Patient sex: F
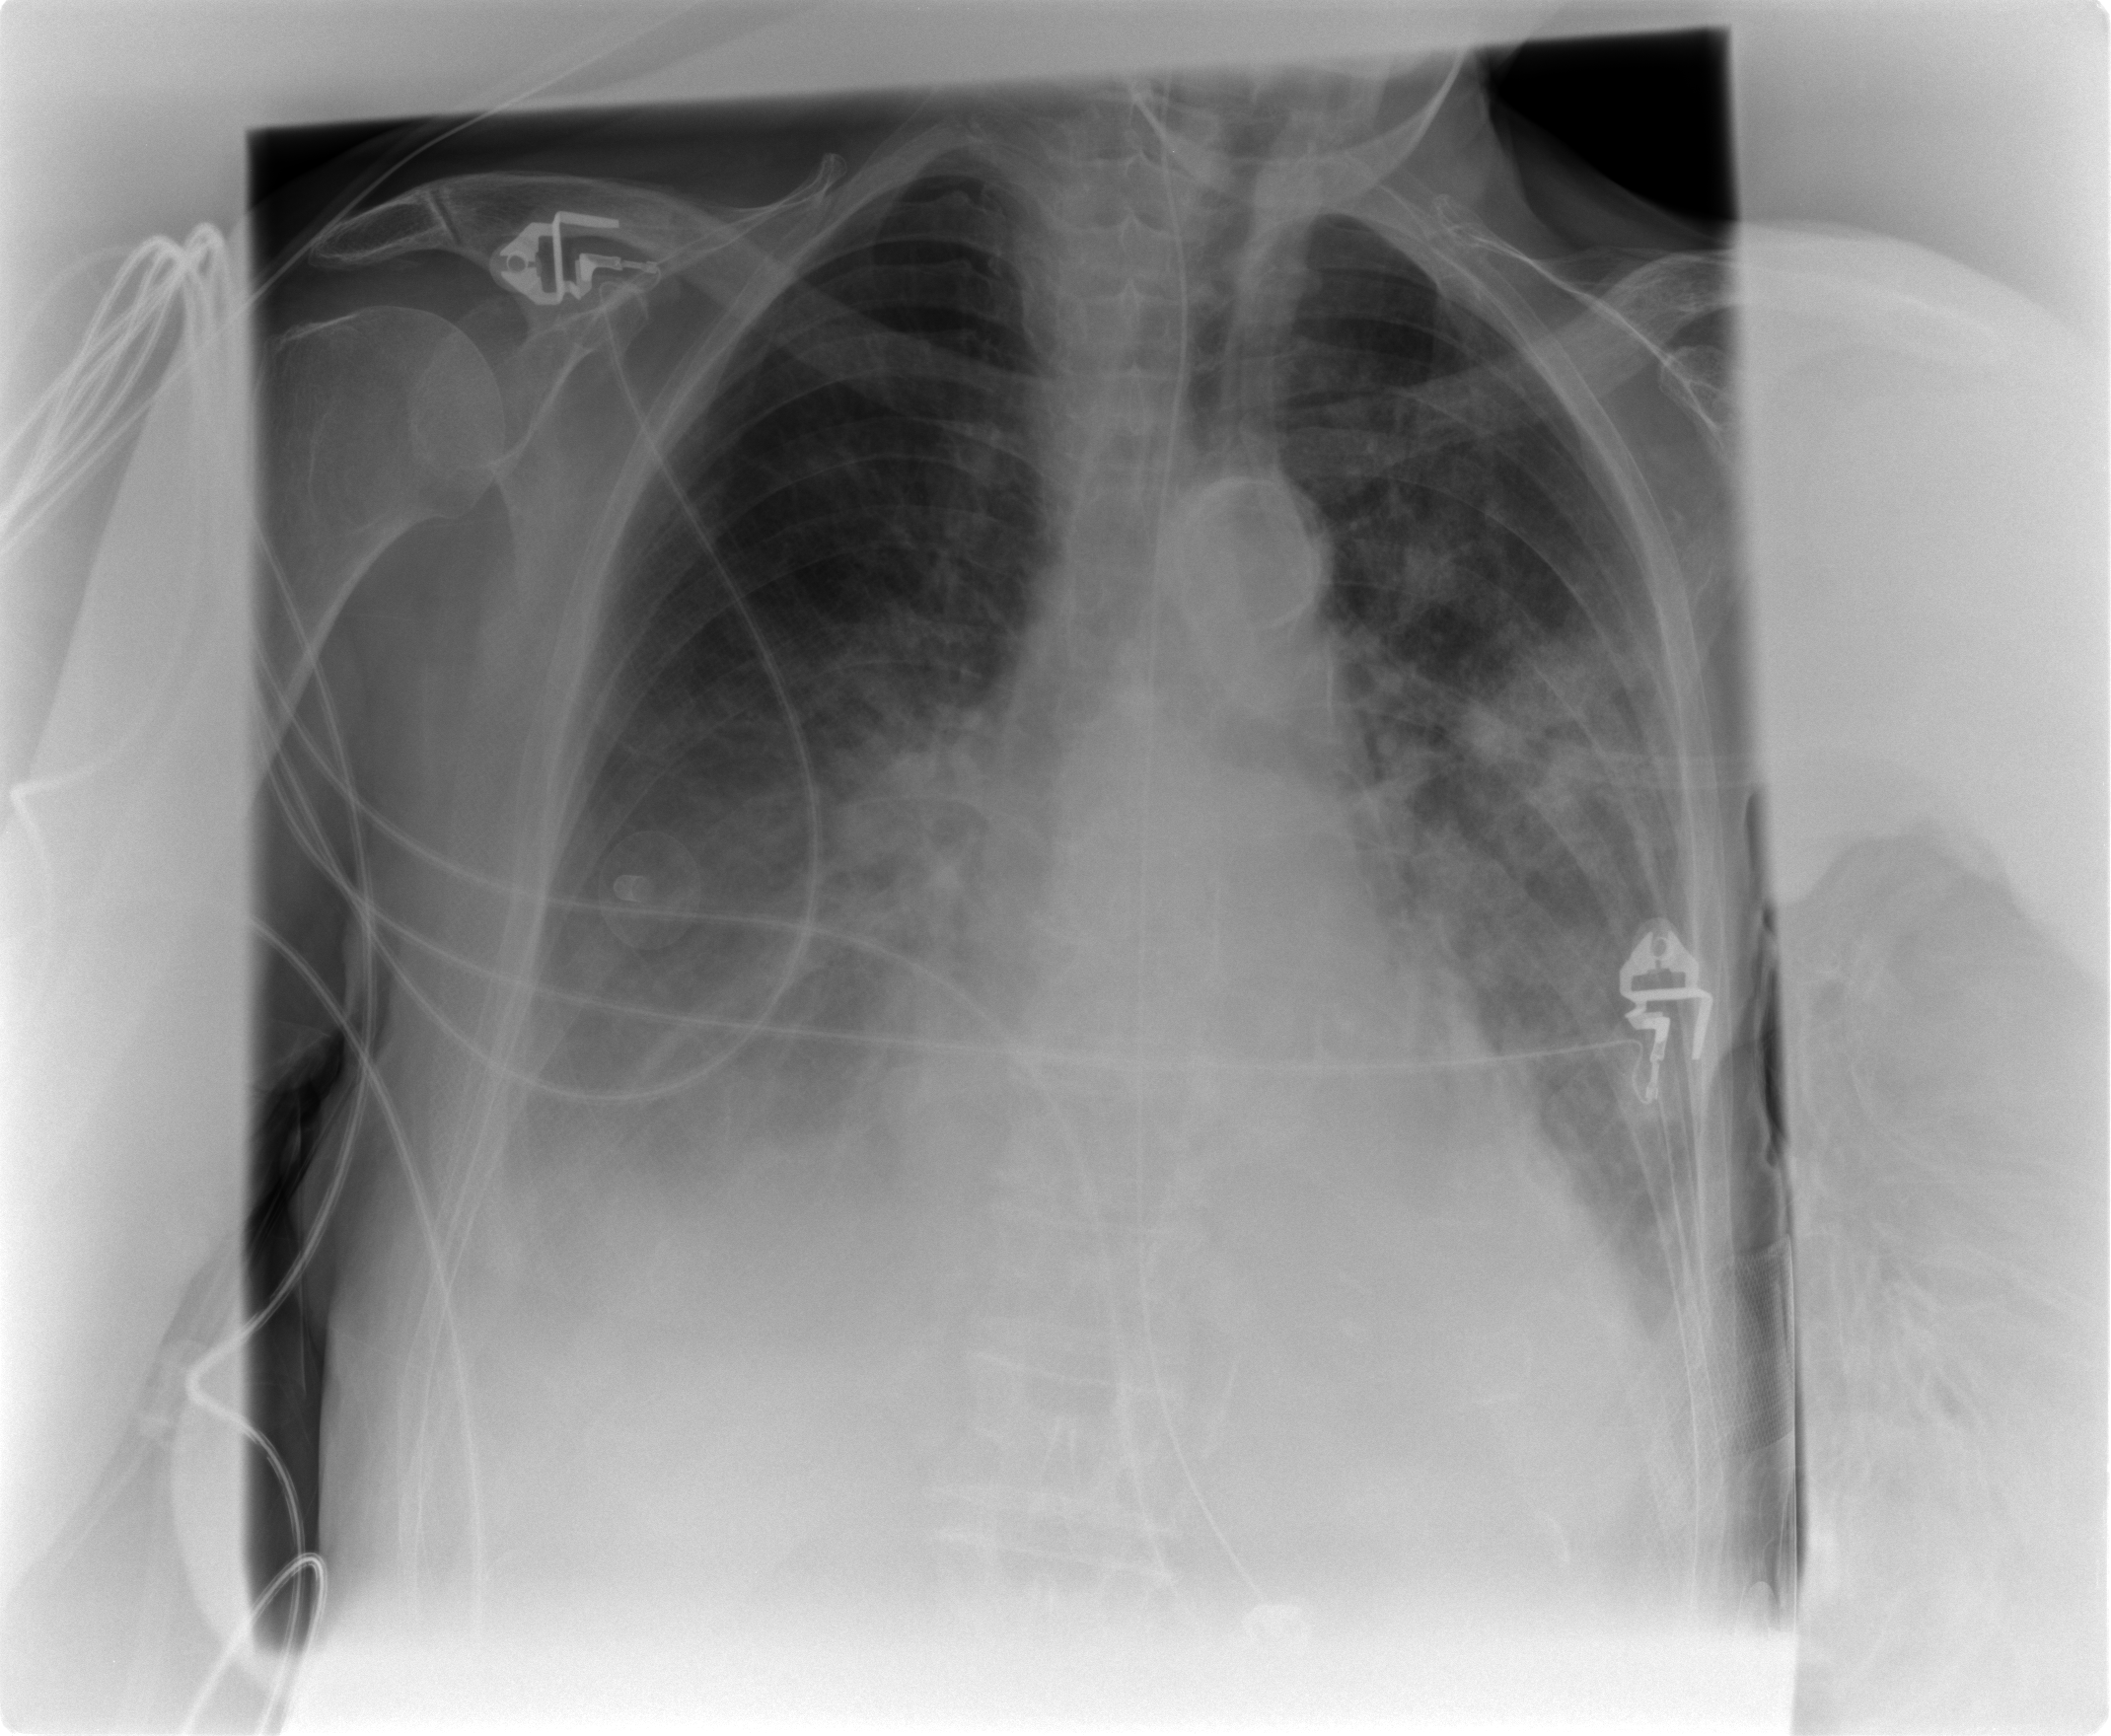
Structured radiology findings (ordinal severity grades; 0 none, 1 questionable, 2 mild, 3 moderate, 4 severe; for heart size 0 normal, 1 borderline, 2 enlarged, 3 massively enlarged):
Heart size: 2
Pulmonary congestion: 2
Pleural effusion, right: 2
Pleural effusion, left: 2
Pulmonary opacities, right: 1
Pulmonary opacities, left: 2
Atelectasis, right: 2
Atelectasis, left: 2